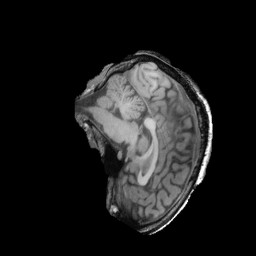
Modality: T1w
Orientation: sagittal
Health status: ill
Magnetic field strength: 3 T